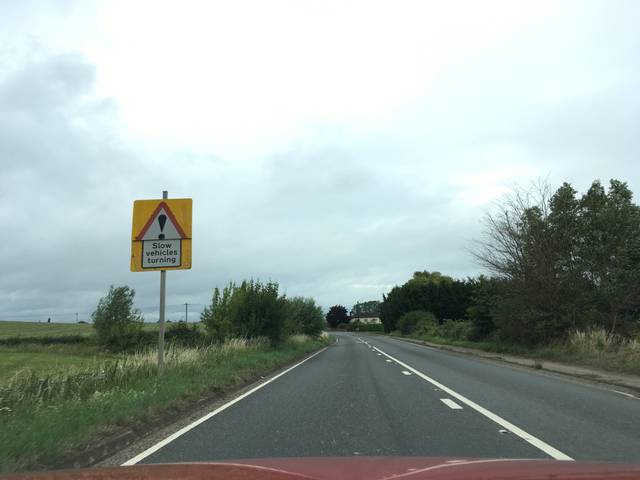
Region: United Kingdom
Coordinates: 52.066, -2.195